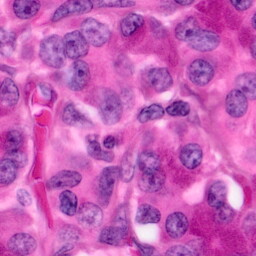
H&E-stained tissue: Pancreatic